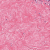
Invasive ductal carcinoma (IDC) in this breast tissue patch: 0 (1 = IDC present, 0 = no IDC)